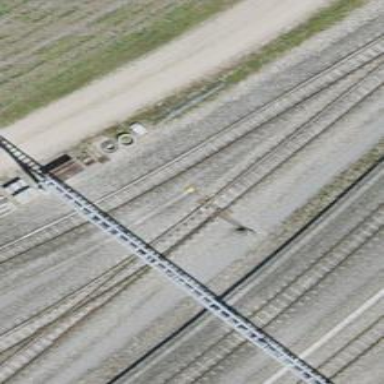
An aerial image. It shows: Narrow-gauge railway service yard with 1 track. The railway is electrified with contact line.